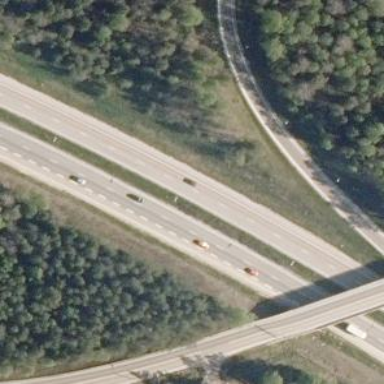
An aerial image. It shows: Asphalt motorway.